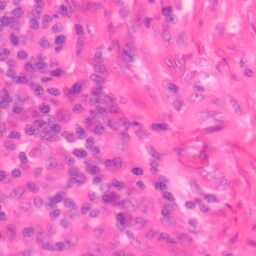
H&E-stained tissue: Colon